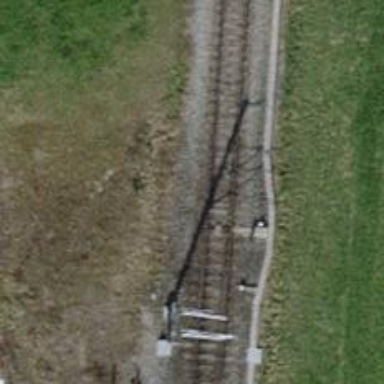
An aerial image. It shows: Railway switch.